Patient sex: F
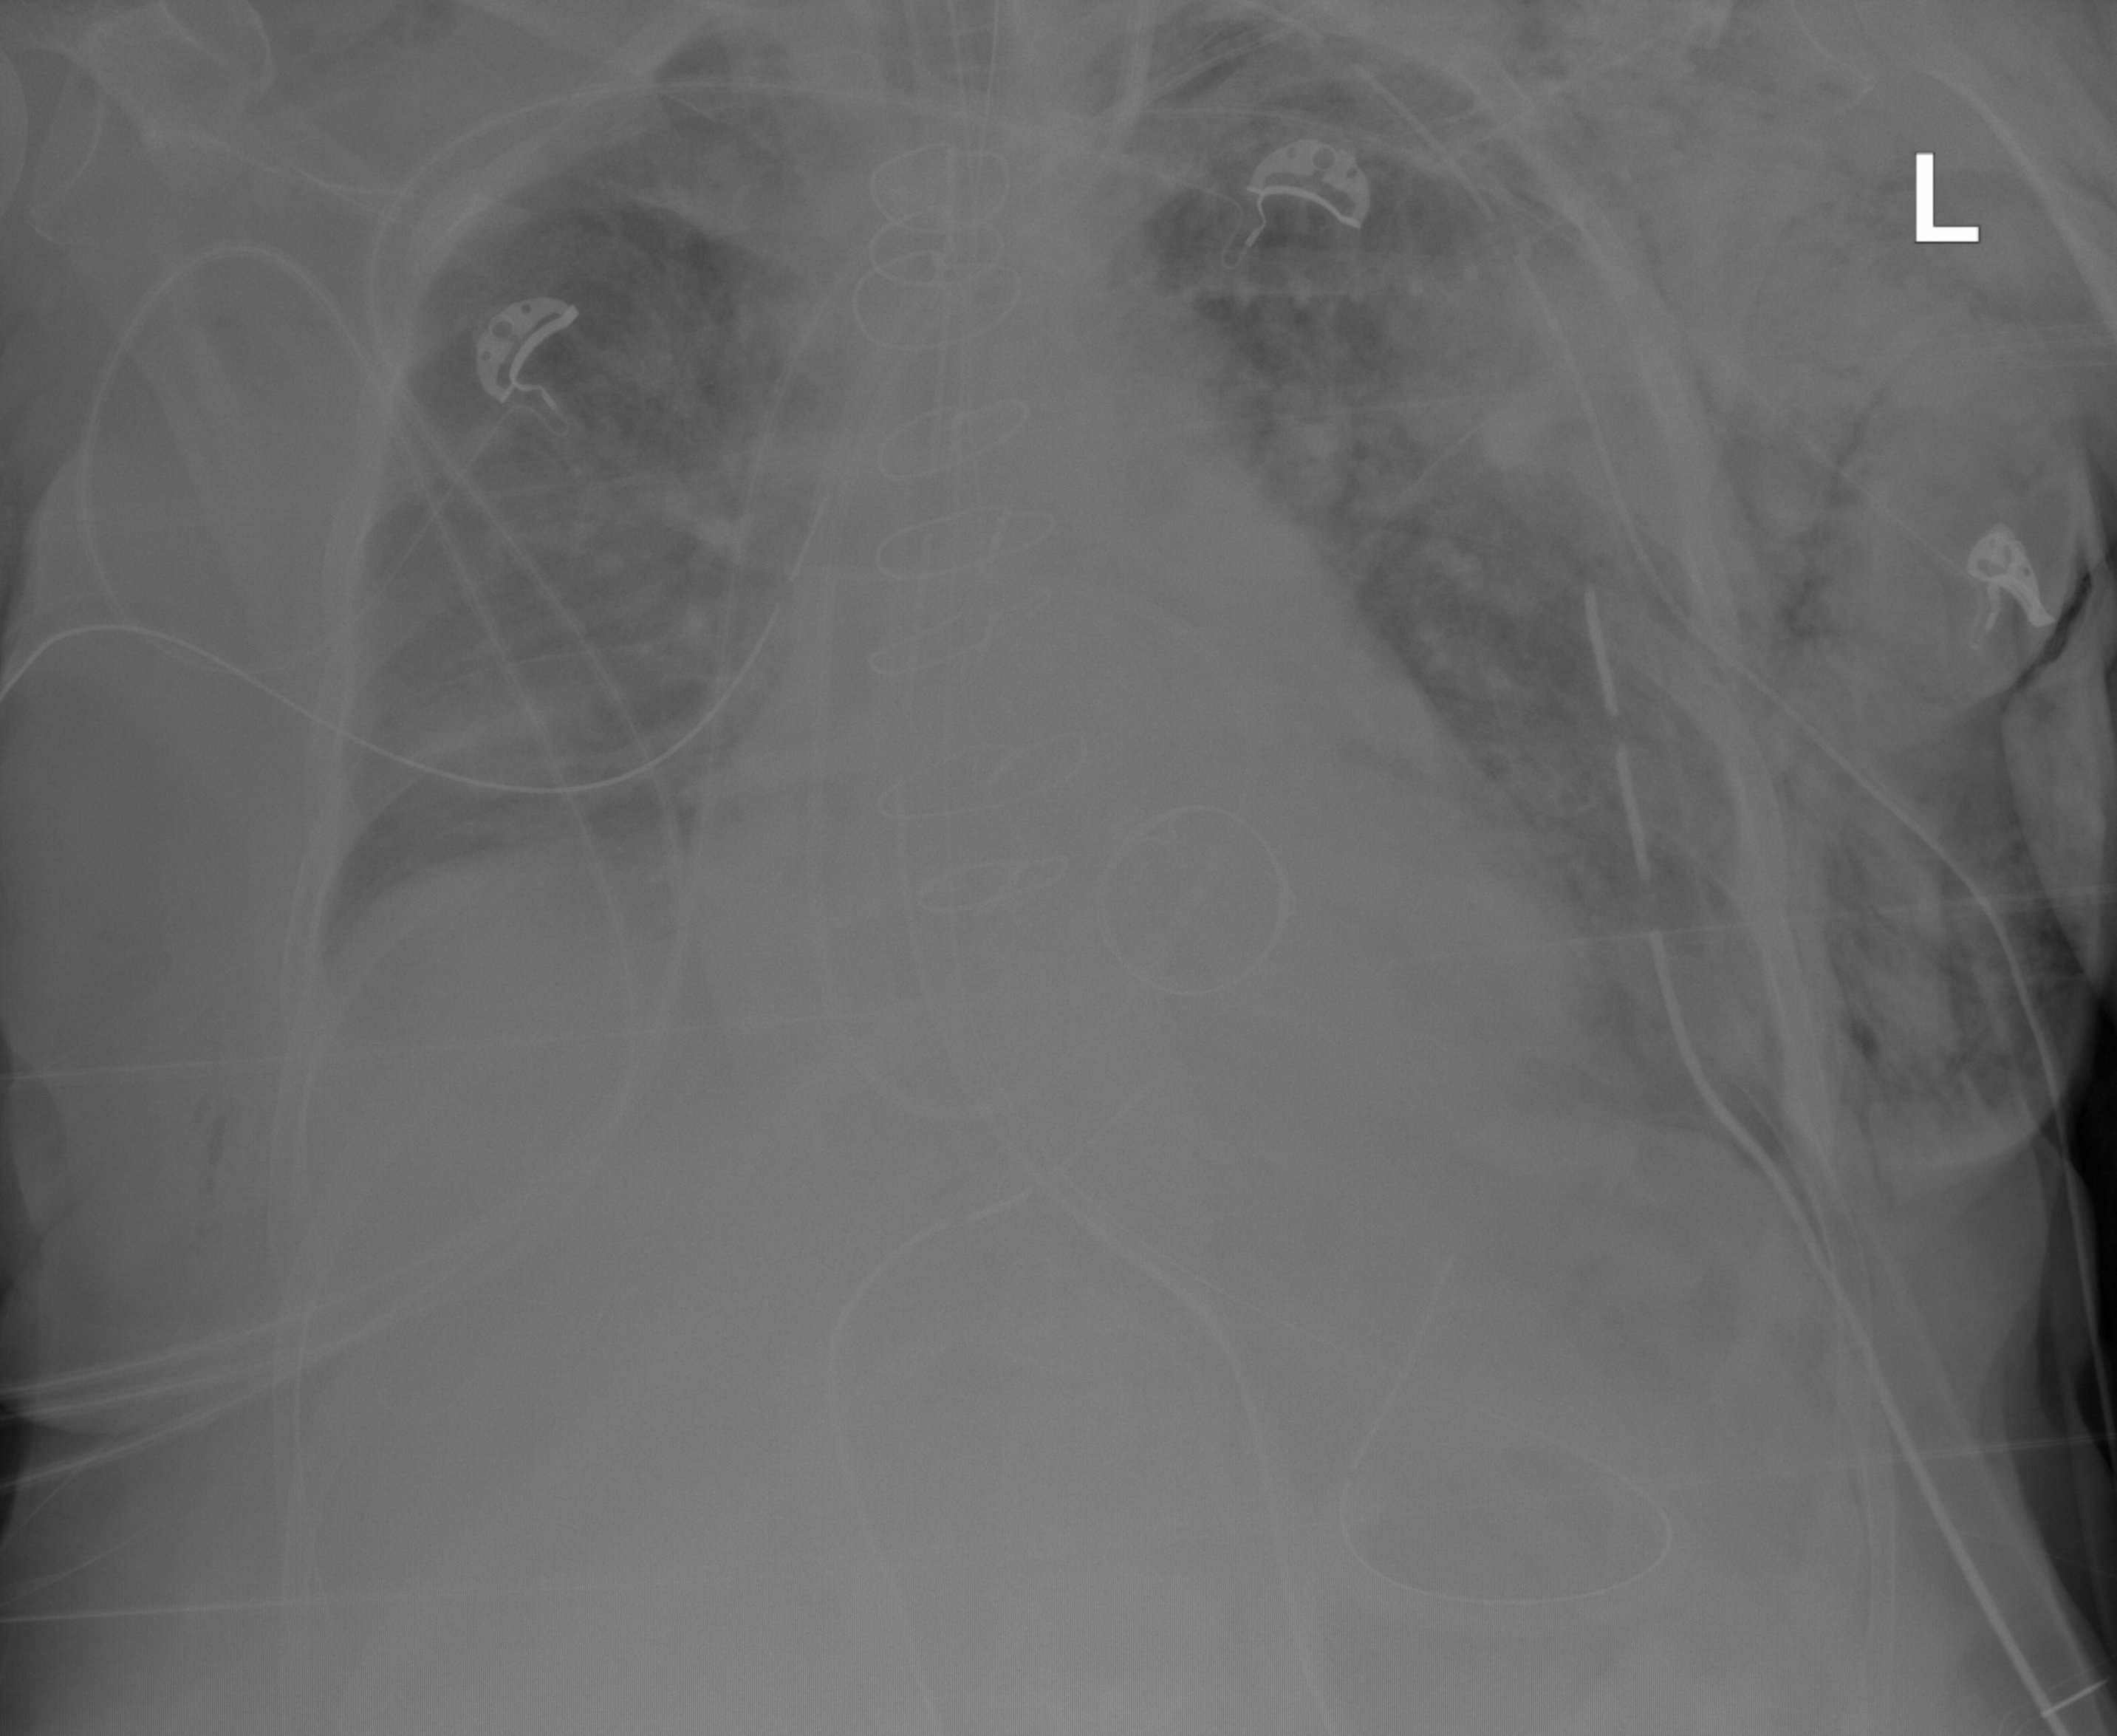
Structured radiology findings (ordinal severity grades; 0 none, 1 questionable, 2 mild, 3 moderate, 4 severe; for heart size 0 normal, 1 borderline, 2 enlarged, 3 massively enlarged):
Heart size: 0
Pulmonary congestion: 2
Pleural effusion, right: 0
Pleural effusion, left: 0
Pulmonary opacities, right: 0
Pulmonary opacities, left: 0
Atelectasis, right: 0
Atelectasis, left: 0